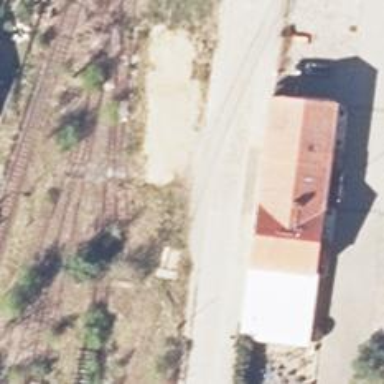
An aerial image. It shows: Disused railway spur service.